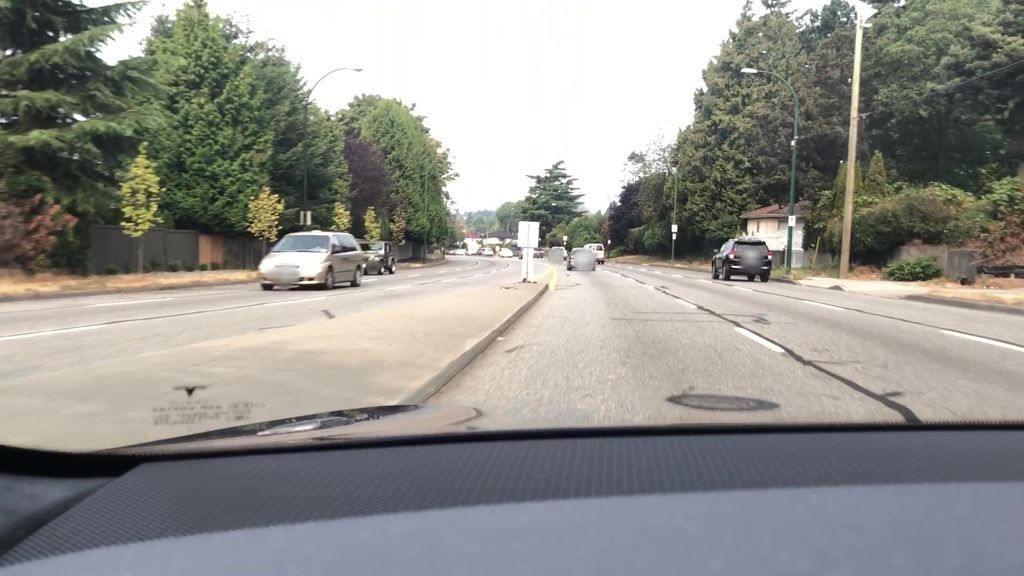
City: vancouver